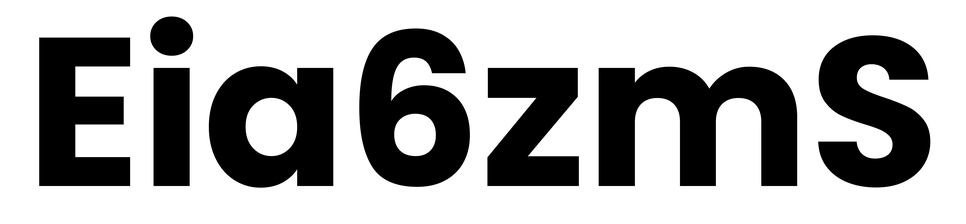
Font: Poppins-Bold